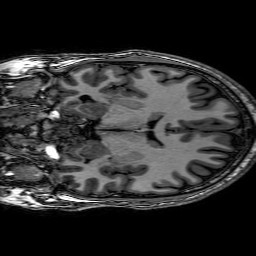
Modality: T1w
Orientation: coronal
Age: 36
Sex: male
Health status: healthy